Question: i have Windows 7 64bit on my PC and i have Windows 7 32bit on my vmfusion on mac.
The problem is as follows, if i run early version of blackberry simulators (not touchscreen, but with scroll ball), i do not get network access. I try to run MDS as i have read on forums, but it looks like MDS quits, and i still have no network acess.
The new simulators, let me just run them, and i dont even need to lunch mds, i get access to network with no problem. But the project i am working on, requires me to test mobile site again older blackberry devices.
So here is what i have done so far:
1. Made sure i have following for java: "C:\Program Files (x86)\Java\jre6" "C:\Program Files (x86)\Java\jdk1.5.0_22" "C:\Program Files (x86)\Java\jre1.5.0_22", do i need anything else?
2. set up environment path variable to bin folders: C:\Program Files (x86)\Java\jdk1.5.0_22in;C:\Program Files (x86)\Java\jre1.5.0_22in;
3. installed everything at separate location as administrator (D:\Programs\Research In Motion), so not to have any write/read issues.
4. installed MDS and then BlackBerry Smartphone Simulators 4.5.0 - 4.5.0.81 (8100)
now i try to run MDS first, and i see two cmd/three windows popping up one after another, and closing right away. I start up simulator and everything starst great, but when i go to browser and try to navigate to web resource i get an error "Unable to connect to the selected Mobile Data Service, please try again later".
Little edit:
I have moved my effort to XP, which solved MDS start up issue, but simulator still cant establish network connection. See screen shot.

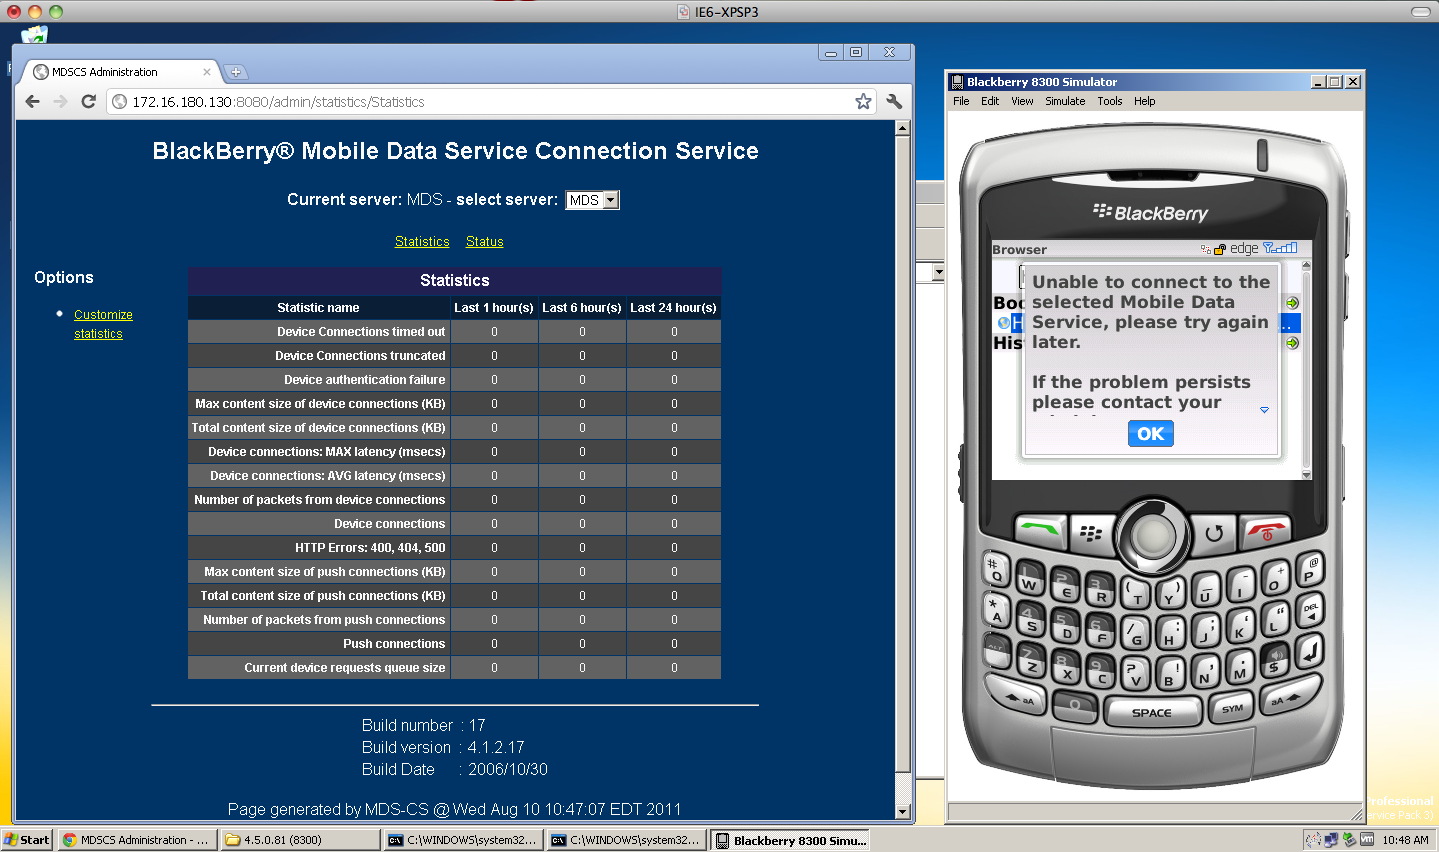
Answer: To start MDS you will have to start a console with "Run as administrator" then go to the path where you installed mds and start the .bat file from your elevated console.

Here the console command to start MDS.

# EDIT
When MDS is running you can connect to it with your browser to see what is not working
goto : <URL>